Question: I use <URL> from Krempel's WP7 Library in Windows Phone 8 app.
xaml
'''
xmlns:html="clr-namespace:Krempel.WP7.Core.Controls;assembly=Krempel.WP7.Core"
<html:HtmlTextBlock Name="HtmlText"></html:HtmlTextBlock>
'''
cs
'''
try
{
HtmlText.Html = "<a href="http://stackoverflow.com">Stack Overflow</a>";
}
catch (Exception ex) { }
'''
In this case it's work.
But if run this code then I get exception:
'''
try
{
HtmlText.Html = "<a href="http://stackoverflow.com"><br/></a>";
}
catch (Exception ex)
{
//not handled
}
'''
Exception:
'''
Value does not fall within the expected range.
'''

And I can't handle the exception in try catch. It handled in
'''
private void Application_UnhandledException(object sender, ApplicationUnhandledExceptionEventArgs e)
{
if (Debugger.IsAttached)
{
Debugger.Break();
}
}
'''
Can I validate a html string before setting HtmlTextBlock that avoid throwing the exception?
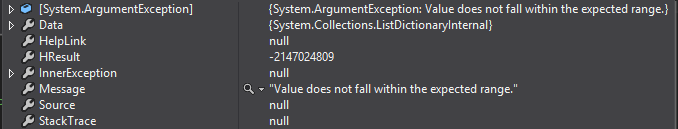
Answer: Try the HTMLTextBlock from <URL> instead